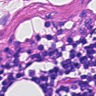
Metastatic tissue present: no